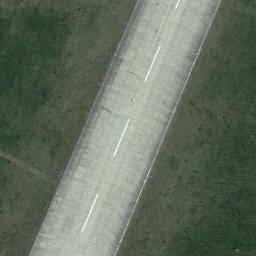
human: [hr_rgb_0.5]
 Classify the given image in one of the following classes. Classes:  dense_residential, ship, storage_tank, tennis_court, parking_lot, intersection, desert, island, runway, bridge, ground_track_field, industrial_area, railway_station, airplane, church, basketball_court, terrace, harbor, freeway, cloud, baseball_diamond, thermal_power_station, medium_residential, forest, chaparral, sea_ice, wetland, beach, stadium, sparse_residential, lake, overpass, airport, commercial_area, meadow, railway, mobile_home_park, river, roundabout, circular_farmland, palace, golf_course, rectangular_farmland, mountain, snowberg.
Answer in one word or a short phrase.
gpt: runway